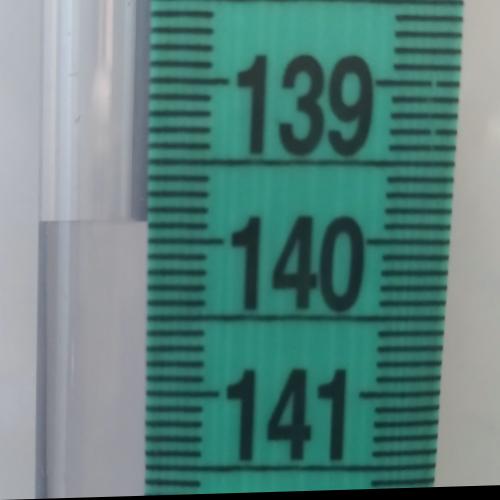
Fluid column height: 139.9 cm